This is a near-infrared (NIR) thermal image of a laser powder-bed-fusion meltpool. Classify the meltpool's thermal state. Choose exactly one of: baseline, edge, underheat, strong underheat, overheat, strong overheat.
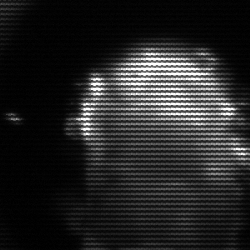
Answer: baseline